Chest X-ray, PA view. Patient: 17 years old, sex M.
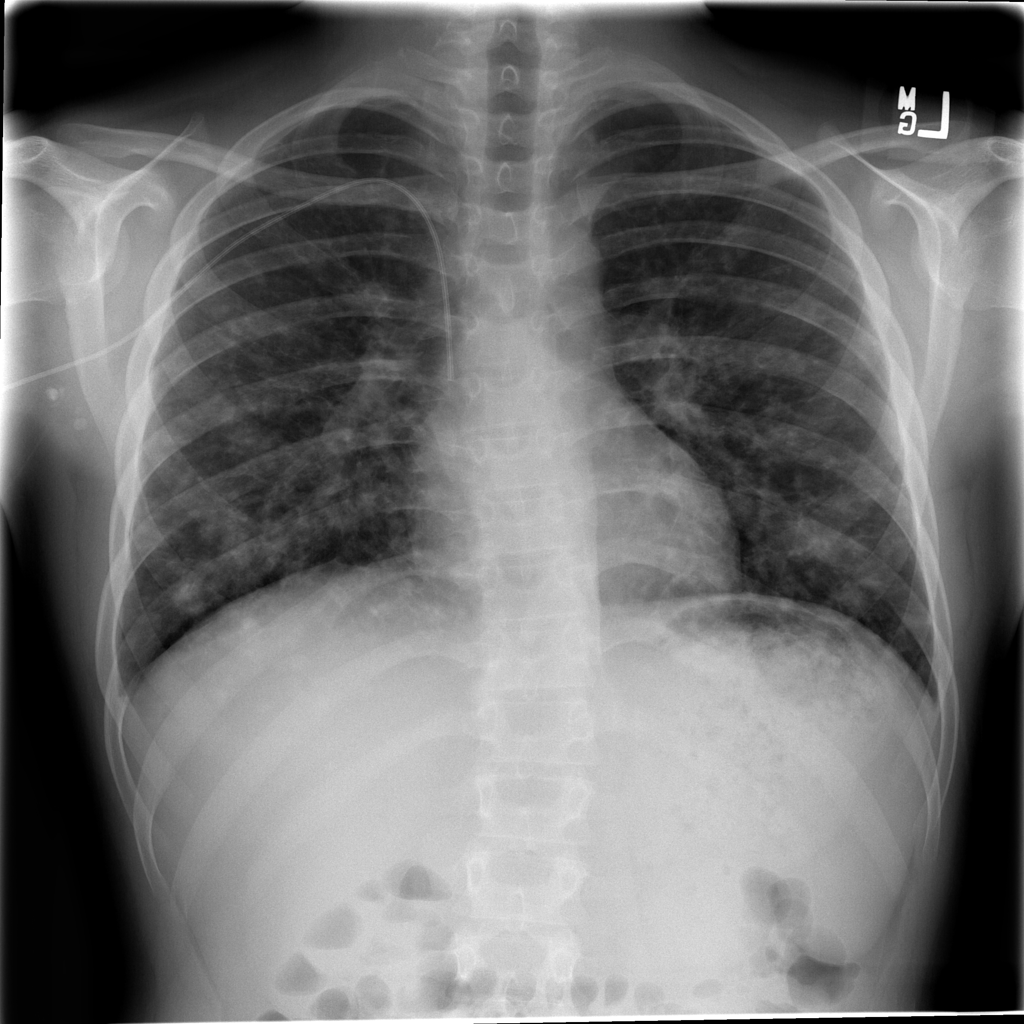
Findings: Nodule